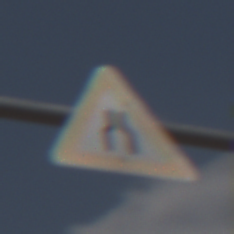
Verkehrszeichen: VerengteFahrbahn
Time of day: MorningAfternoon
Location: Outdoor (Nature)
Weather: PartlyCloudy
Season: NotSpecified
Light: Natural